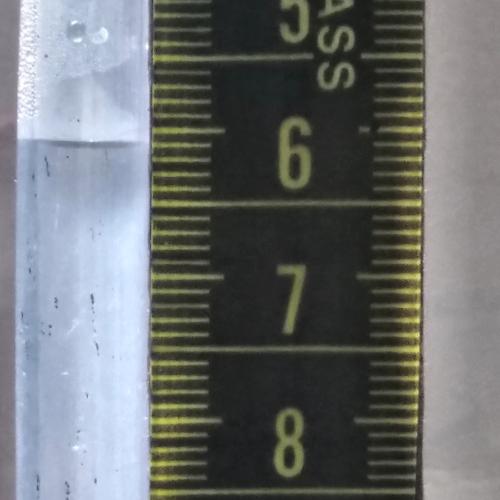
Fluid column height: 6.1 cm